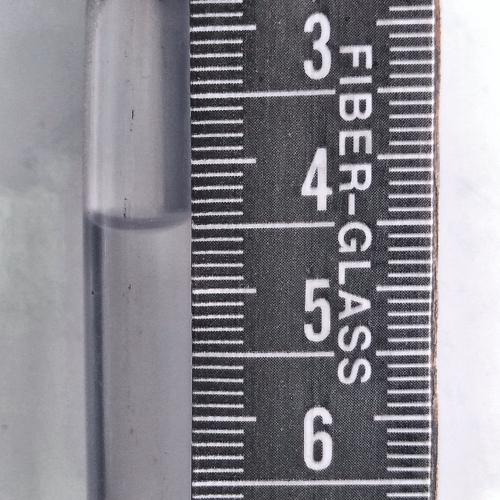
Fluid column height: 4.5 cm